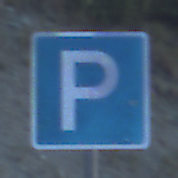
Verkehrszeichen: Parken
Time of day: SunriseSunset
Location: Outdoor (RoadRail)
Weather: Clear
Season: NotSpecified
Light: Natural